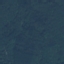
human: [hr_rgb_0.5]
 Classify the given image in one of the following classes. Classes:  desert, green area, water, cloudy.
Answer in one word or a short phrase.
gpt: green area